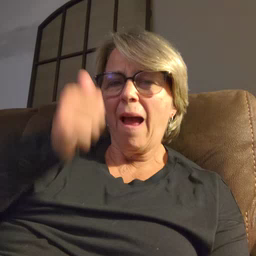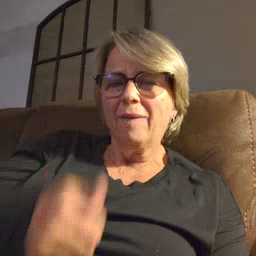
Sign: every